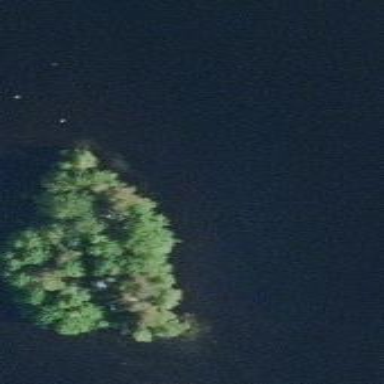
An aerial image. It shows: Islet.